Brain MRI, t1w sequence, axial 2D slice.
Patient: age 44, sex F, weight 95 kg, height 1.95 m
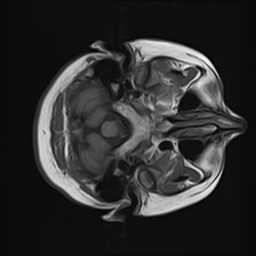